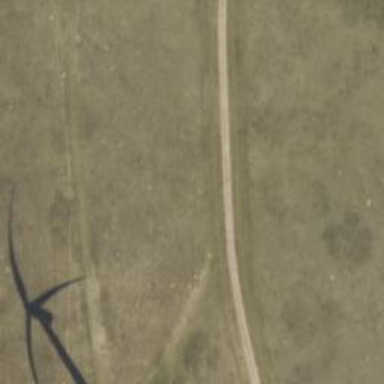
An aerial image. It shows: Road specifically designated for service vehicles within wind farm.